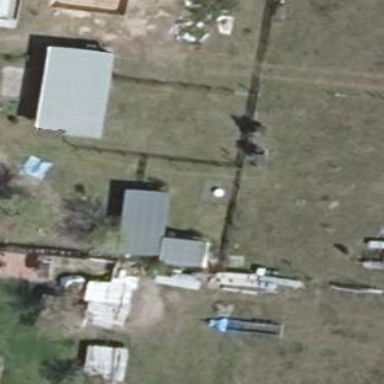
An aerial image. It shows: Farmyard area.